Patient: sex F, age 71
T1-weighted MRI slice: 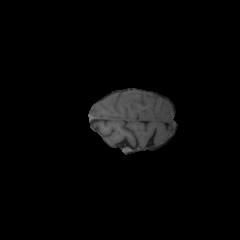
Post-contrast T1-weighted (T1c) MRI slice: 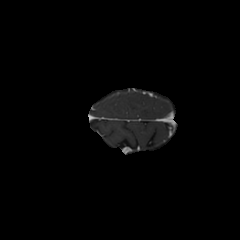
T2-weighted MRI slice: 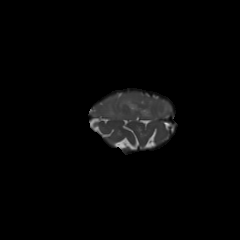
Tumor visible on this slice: yes
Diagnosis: Glioblastoma, IDH-wildtype
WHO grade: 4